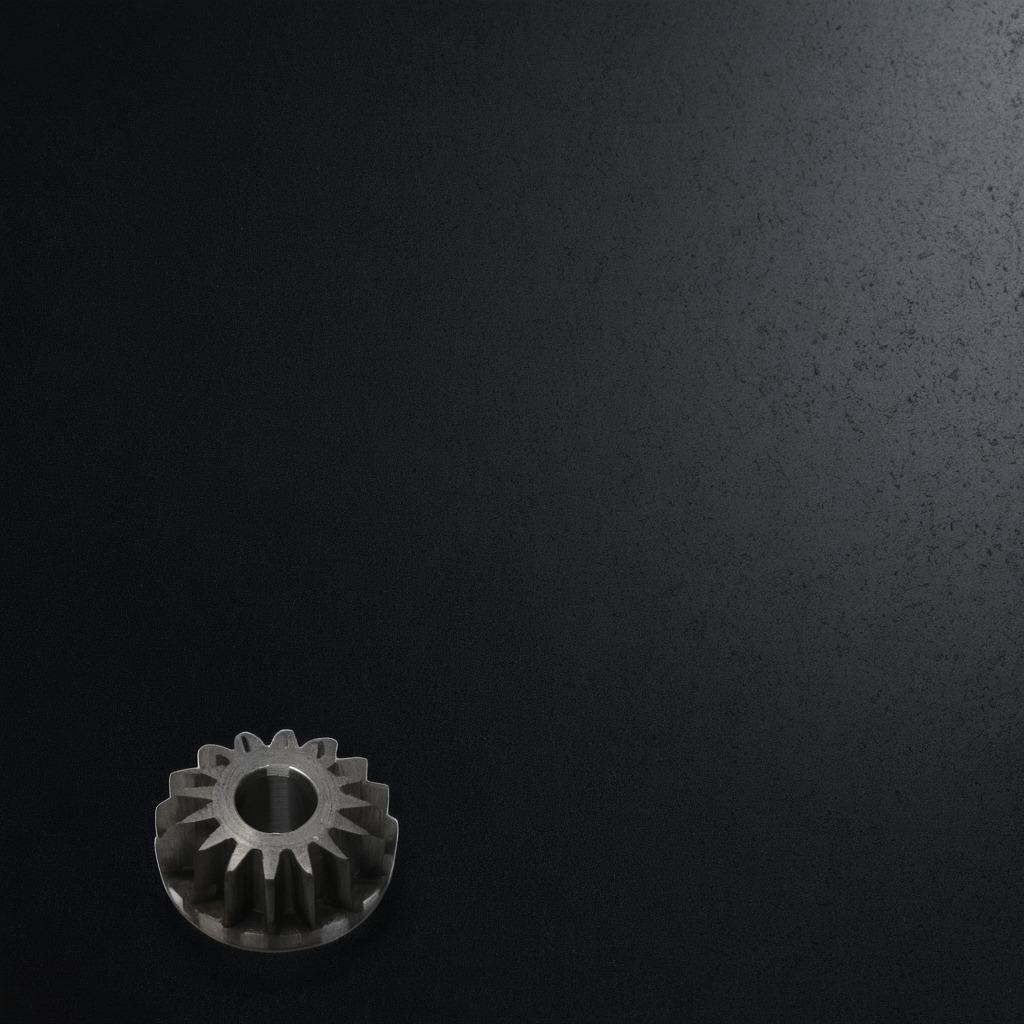
A steel gear with teeth is lying on the clean granite tabletop.